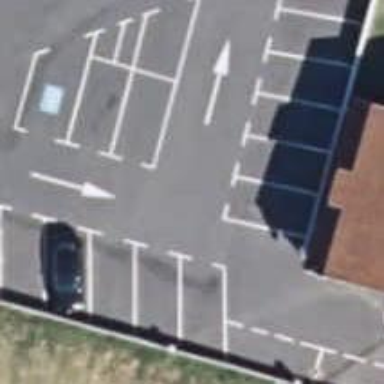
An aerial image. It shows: Asphalt parking aisle road.